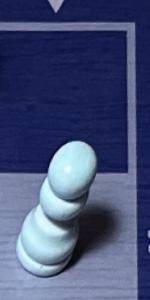
Label: Pawn_White